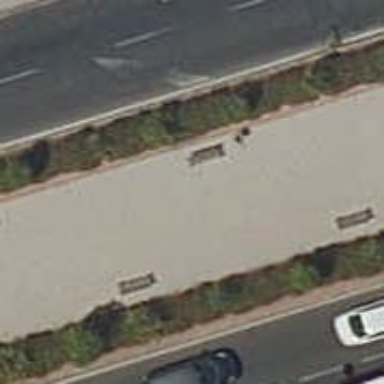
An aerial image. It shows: Rumble strip for traffic calming.